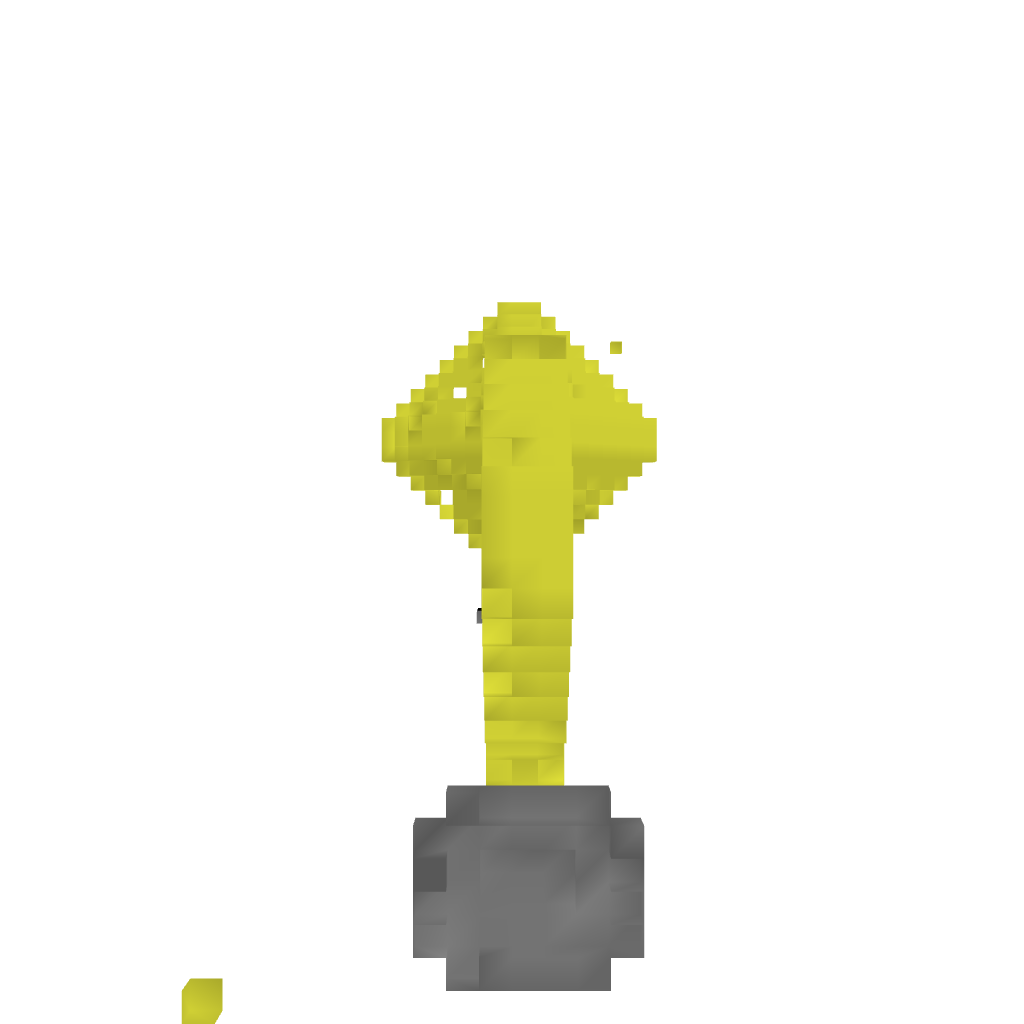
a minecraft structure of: Trombone - By Cybersneeze high quality